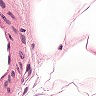
Metastatic tissue present: no